Question: I'm trying to put an app screenshot on a slanted picture of the iPhone. How do I slant my screenshot to fit the iPhone screen?
Bonus points if you can explain how to add the reflection as well :)
thank you!

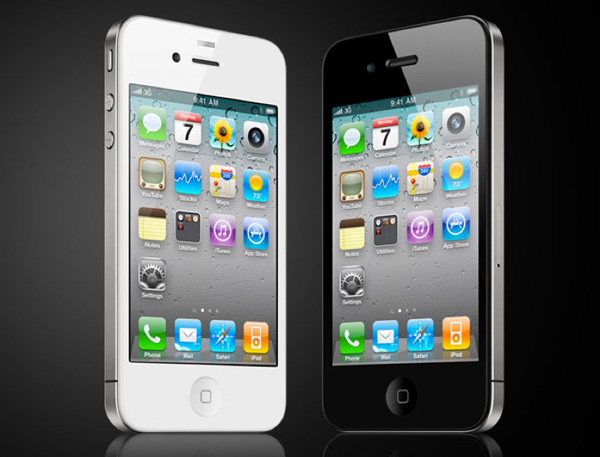
Answer: In Photoshop, press Command-T. This will put you in Free Transform mode. Then right click on the image you want to slant, and a menu will come up where you clicked. On that menu, you will have options like "Free Transform", "Scale", "Rotate", "Skew", etc. The option you want is "skew". After you click skew, click on the handles on the edge of your image and move your cursor left or right. This will apply a skew transform to your images. Continue to adjust the skew transform with the handles until your photo fits on the iPhone image. For more info on the skew transform, check out this good tutorial: <URL>
P.S. For the reflection, you can create a new layer with a white fill and an opacity gradient, going from around 60% opacity at the top to 0%. Then you can use the marquee tool to cut it into the sheen shape that you want it to be in.